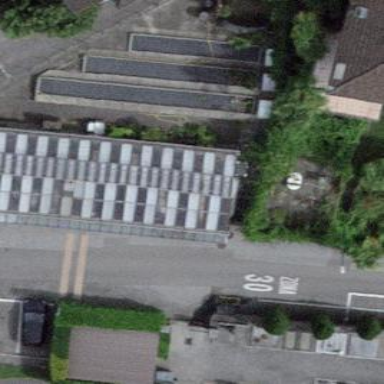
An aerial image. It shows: Greenhouse with gabled glass roof.